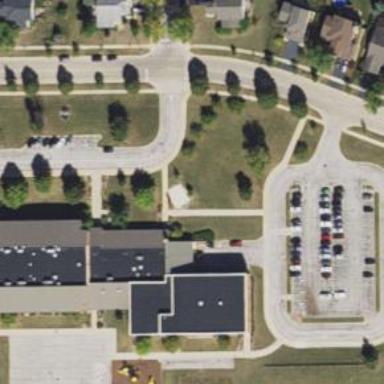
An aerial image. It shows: School facility within area designated for education.